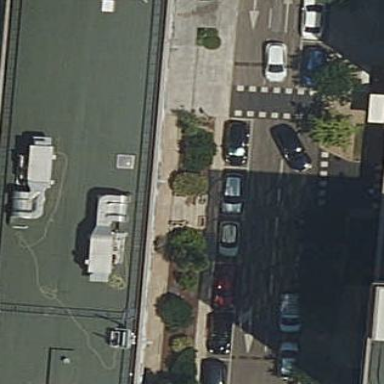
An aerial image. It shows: Office building.